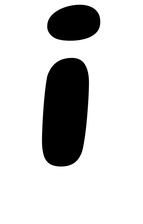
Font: Gluten_Medium